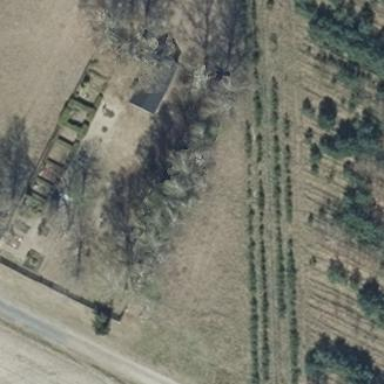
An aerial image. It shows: Cemetery.